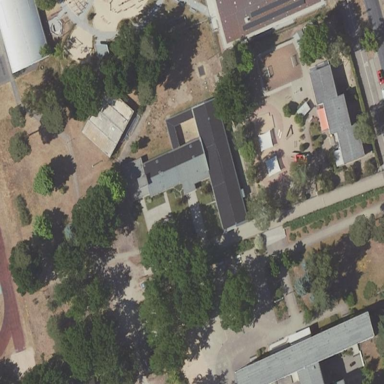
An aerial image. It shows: Kindergarten.